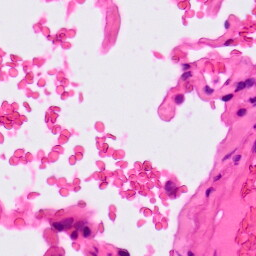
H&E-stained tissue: Lung